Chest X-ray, PA view. Patient: 46 years old, sex M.
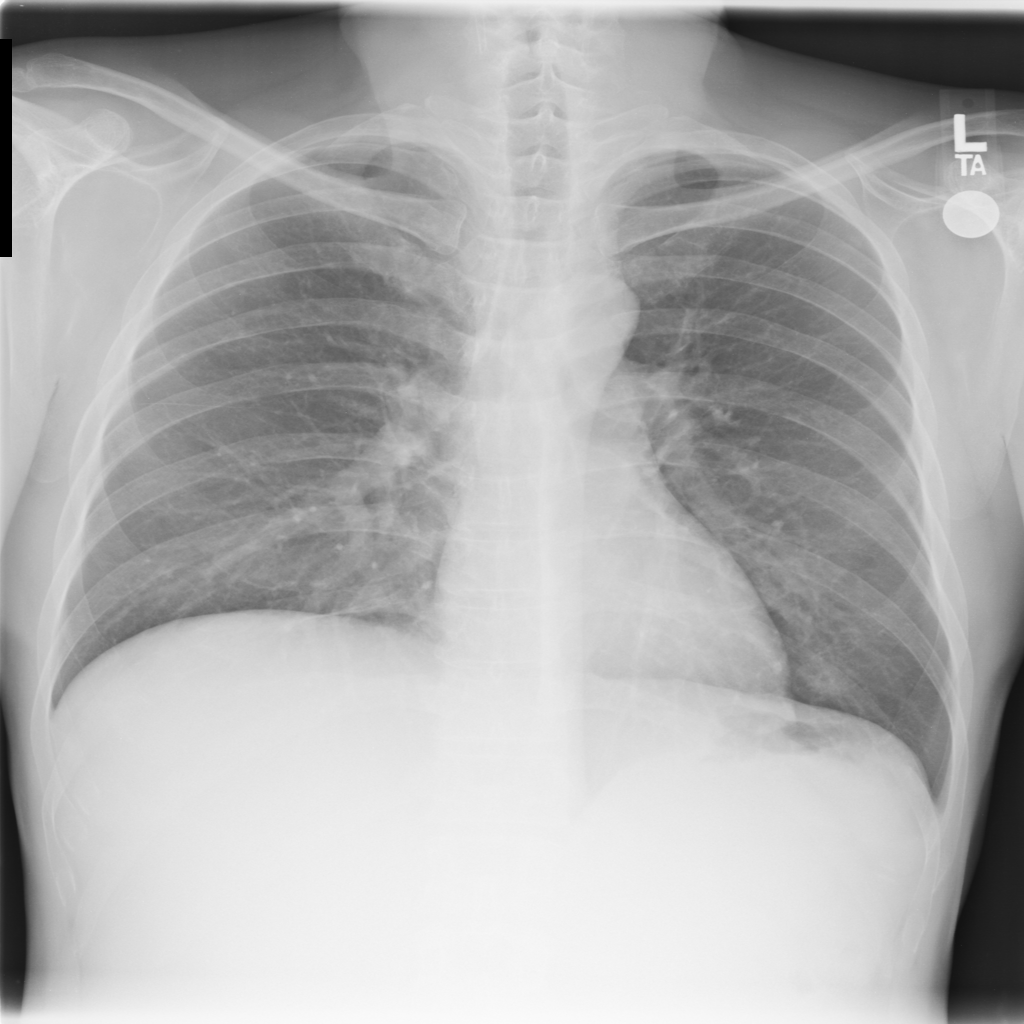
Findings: No Finding